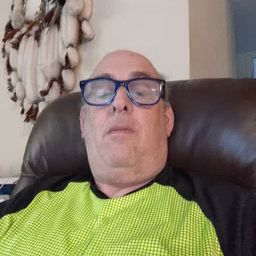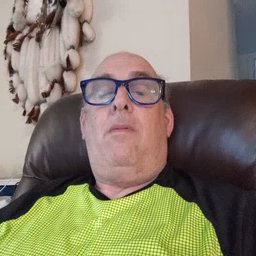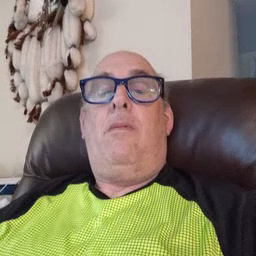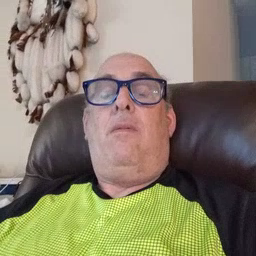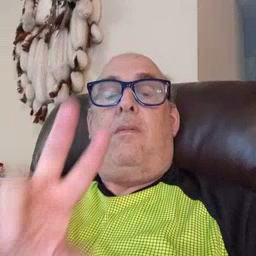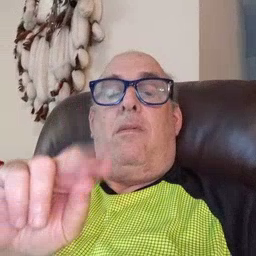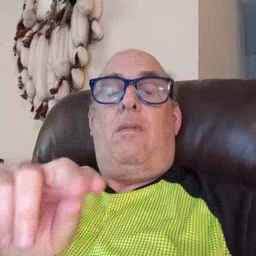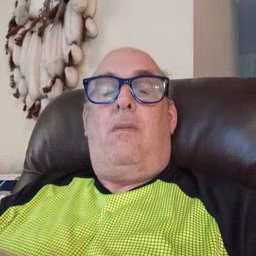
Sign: no